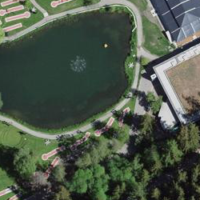
EUNIS habitat code: 54
Species observed at this site:
Lythrum salicaria
Chamaenerion angustifolium
Corvus corone
Cirsium arvense
Sorbus aucuparia
Riparia riparia
Fulica atra
Equisetum telmateia
Anas platyrhynchos
Medicago lupulina
Passer domesticus
Melilotus albus
Fringilla coelebs
Turdus merula
Angelica sylvestris
Vicia cracca
Motacilla alba